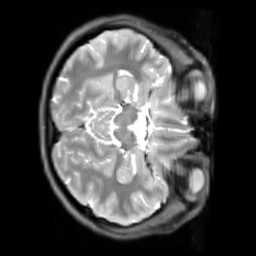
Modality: PDw
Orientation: axial
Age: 23
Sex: female
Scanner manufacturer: siemens
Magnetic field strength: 3 T
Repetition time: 11.88 s
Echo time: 0.014 s